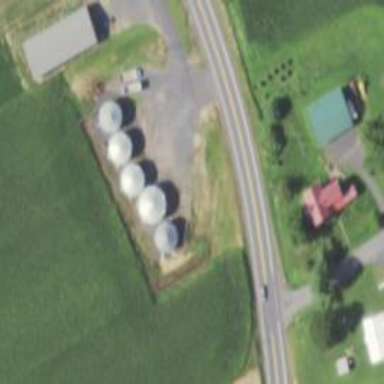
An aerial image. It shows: Silo.